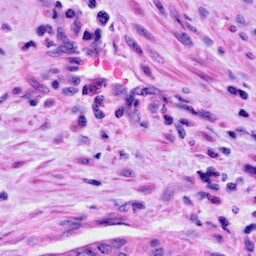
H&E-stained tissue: Cervix